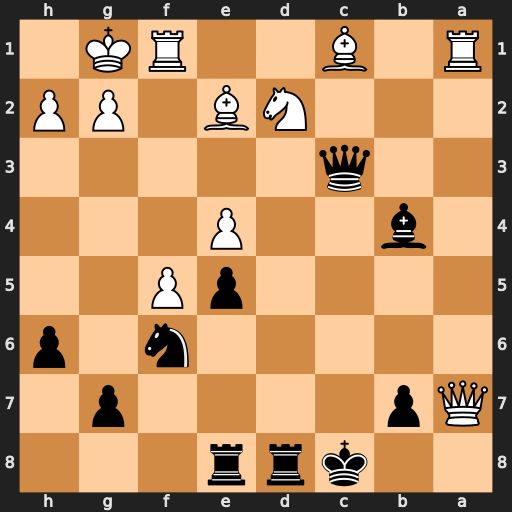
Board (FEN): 2krr3/Qp4p1/5n1p/4pP2/1b2P3/2q5/3NB1PP/R1B2RK1
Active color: b
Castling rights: -
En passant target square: -
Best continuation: Bc5+ Qxc5+ Qxc5+